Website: crate-barrel
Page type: delivery-shipping
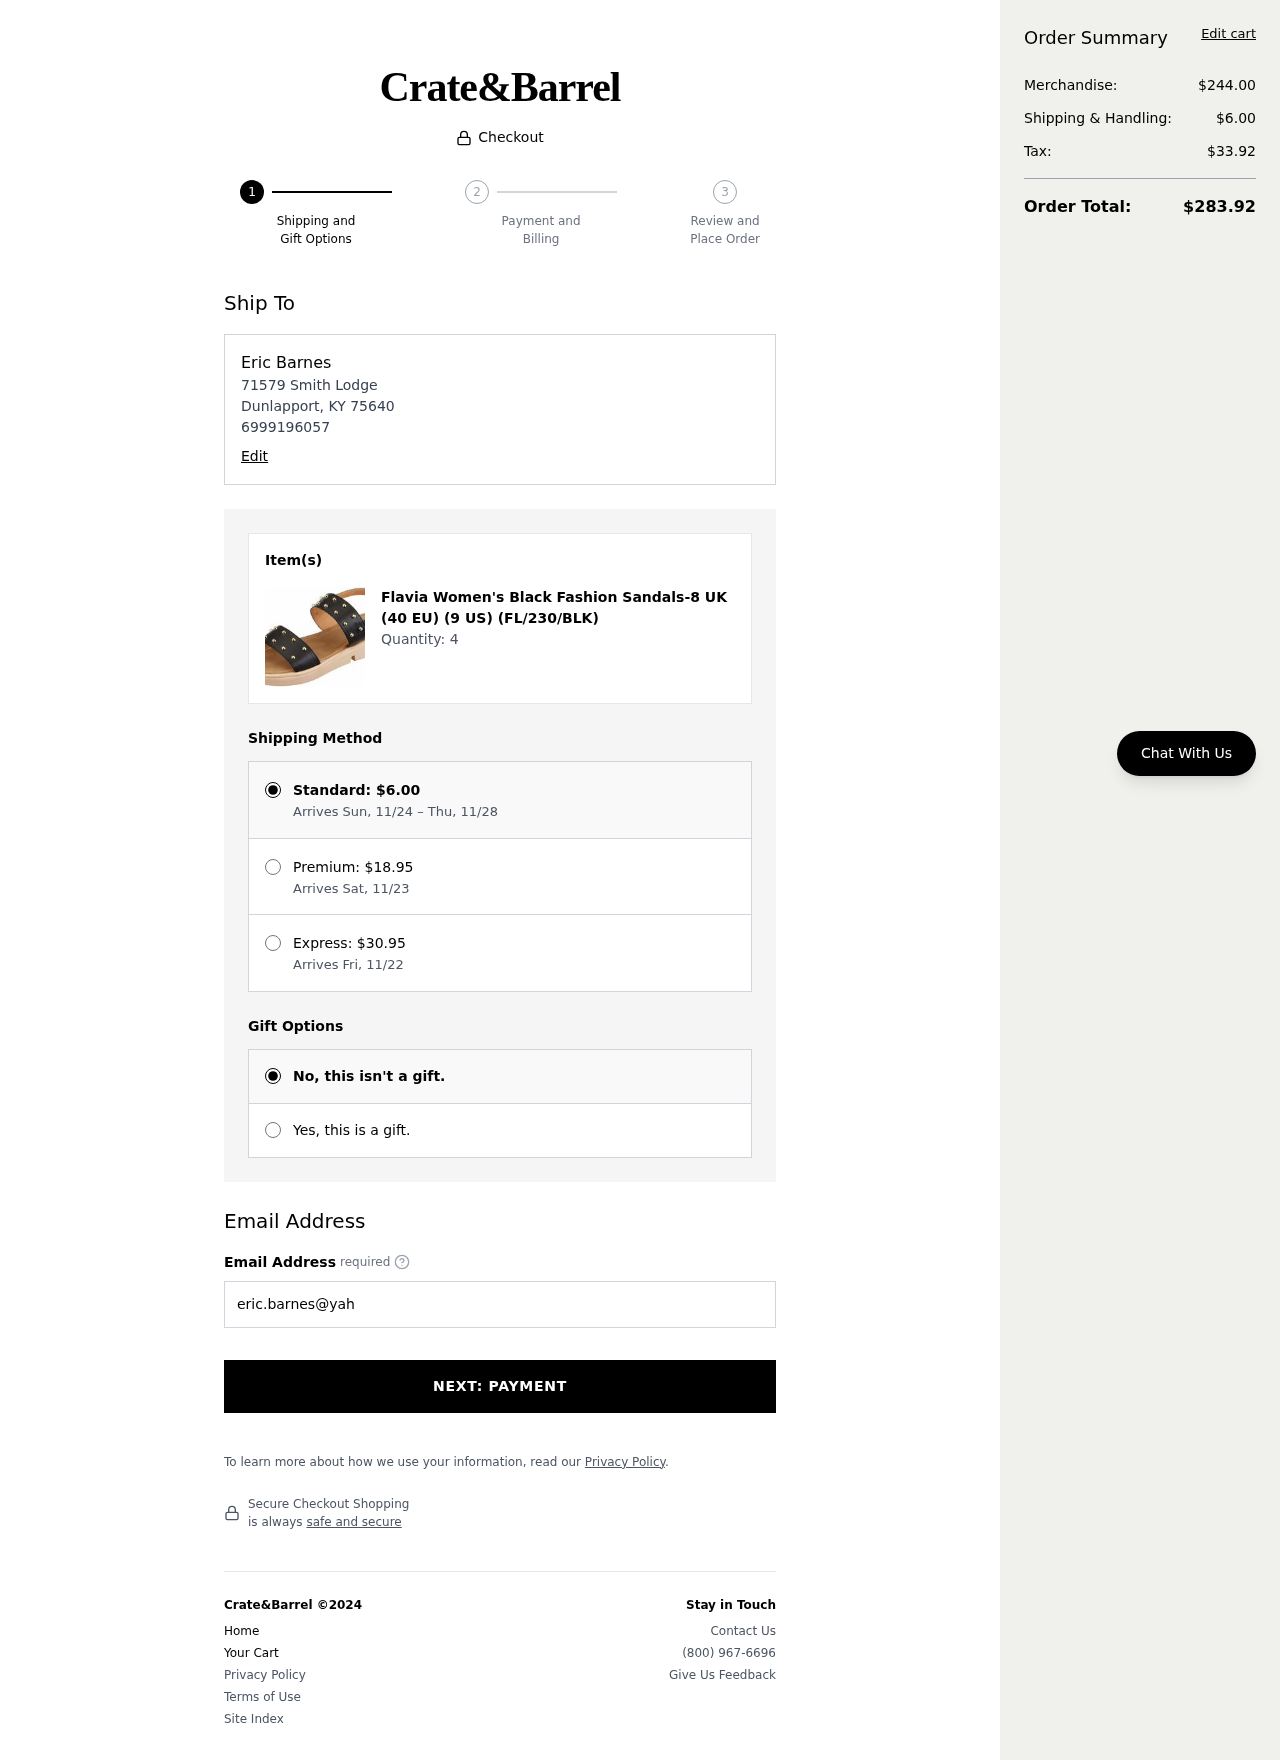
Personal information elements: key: PII_EMAIL
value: eric.barnes@yahoo.com
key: PII_FULLNAME
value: Eric Barnes
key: PII_PHONE
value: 6999196057
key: PII_STREET
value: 71579 Smith Lodge
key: PII_CITY_STATE_ZIP
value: Dunlapport, KY 75640
Product elements: key: PRODUCT1_NAME
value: Flavia Women's Black Fashion Sandals-8 UK (40 EU) (9 US) (FL/230/BLK)
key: PRODUCT1_QUANTITY
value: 4
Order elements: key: ORDER_SHIPPING_COST
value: $6.00
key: ORDER_SHIPPING_DATE
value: Arrives Sun, 11/24 – Thu, 11/28
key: ORDER_PREMIUM_SHIPPING
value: $18.95
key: ORDER_PREMIUM_DATE
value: Arrives Sat, 11/23
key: ORDER_EXPRESS_SHIPPING
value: $30.95
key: ORDER_EXPRESS_DATE
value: Arrives Fri, 11/22
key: ORDER_SUBTOTAL
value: $244.00
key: ORDER_TAX
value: $33.92
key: ORDER_TOTAL
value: $283.92